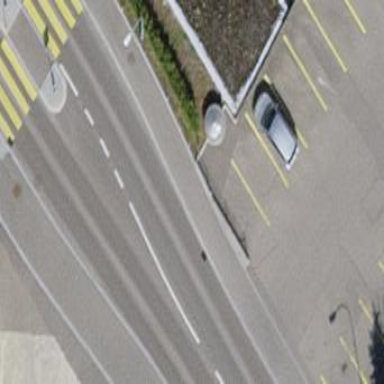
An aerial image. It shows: Parking area with surface.